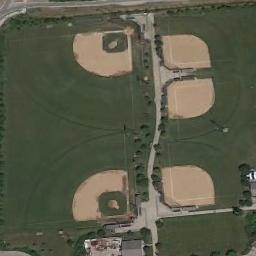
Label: baseball_diamond